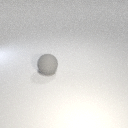
large gray rubber sphere